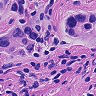
Metastatic tissue present: yes